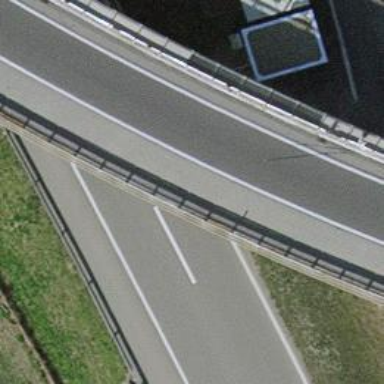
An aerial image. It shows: Bridge over motorway_link.